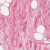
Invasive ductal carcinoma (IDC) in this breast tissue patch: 0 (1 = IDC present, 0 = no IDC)